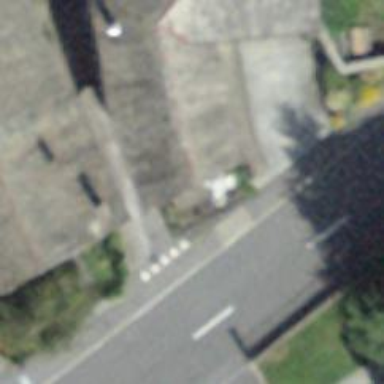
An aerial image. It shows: Alleyway designated as service road.